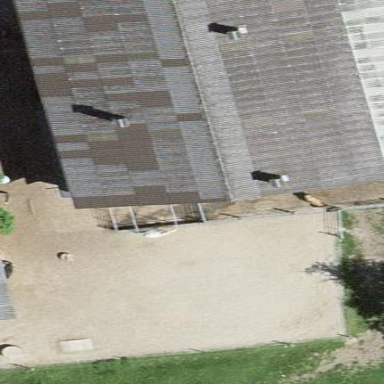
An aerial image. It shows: Barn.